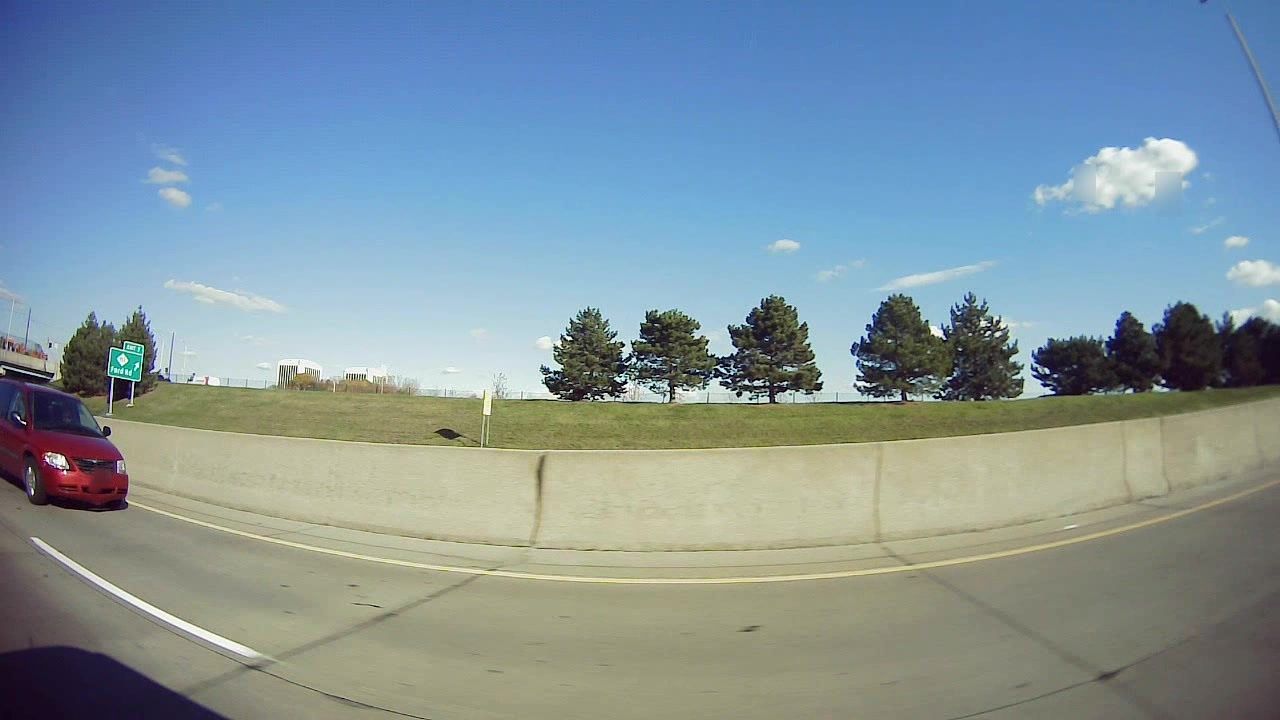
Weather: clear
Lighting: day
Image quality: good
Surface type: driving surface
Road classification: motorway
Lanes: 3
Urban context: low density rural
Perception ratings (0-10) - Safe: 1.11, Lively: 3.29, Beautiful: 4.88, Boring: 4.84, Depressing: 4.29, Wealthy: 5.66